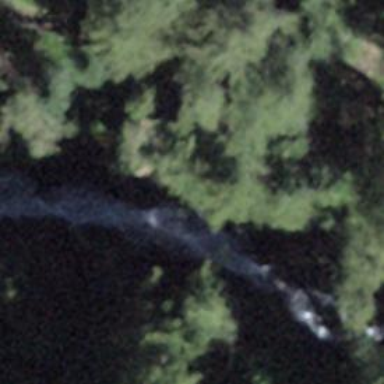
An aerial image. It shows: Beautiful waterfall in nature.